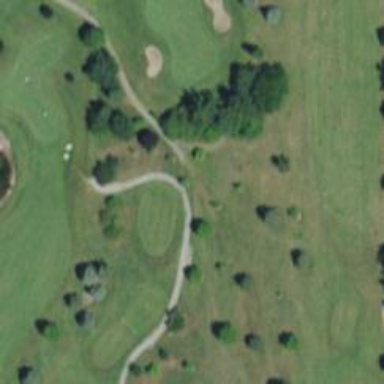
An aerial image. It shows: Service road designated as golf cart path.